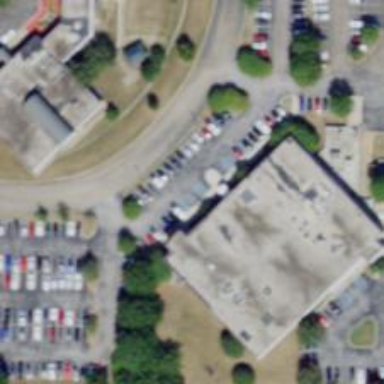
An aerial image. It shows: Parking space.